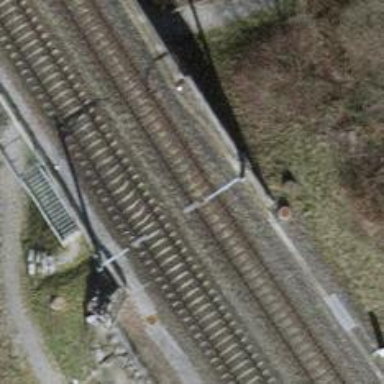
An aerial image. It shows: Solitary milestone along the railway.